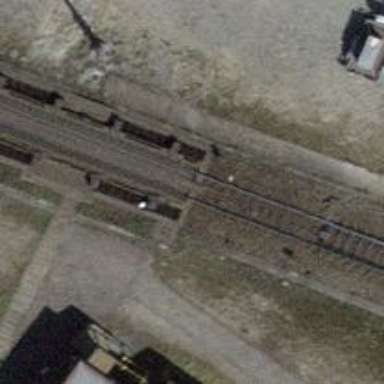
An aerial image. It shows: Railway yard with one track. The railway includes beam retarder.